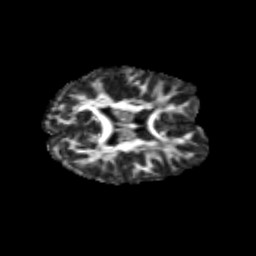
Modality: FA
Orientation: axial
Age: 21
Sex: female
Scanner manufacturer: siemens
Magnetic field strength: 3 T
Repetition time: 3.5 s
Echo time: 0.125 s